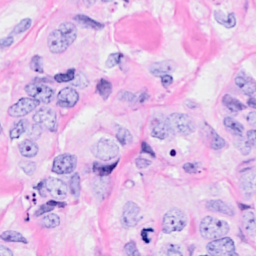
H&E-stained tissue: Breast